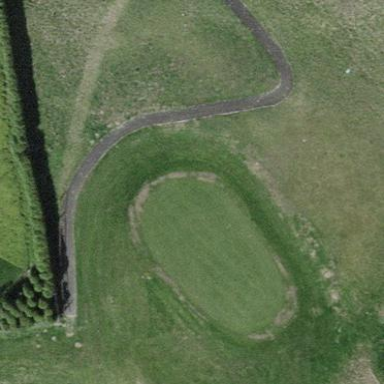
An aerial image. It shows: Green golf area with grass land use.